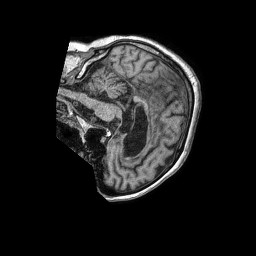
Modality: T1w
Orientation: sagittal
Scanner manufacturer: philips
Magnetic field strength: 1.5 T
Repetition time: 0.007791 s
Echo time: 0.003558 s